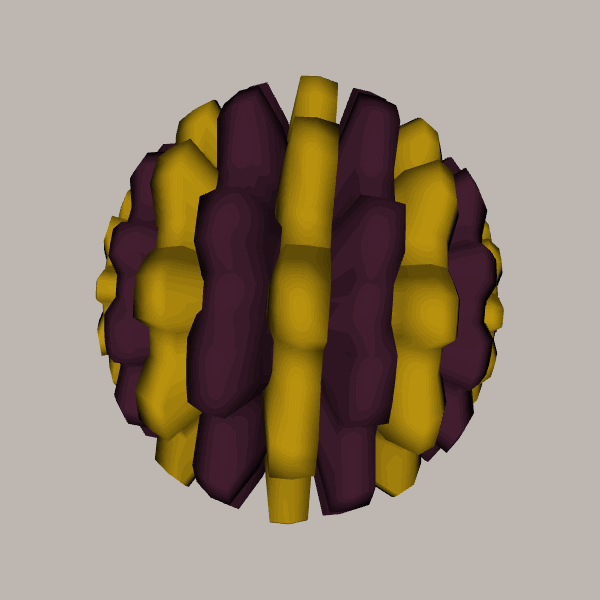
Background: light